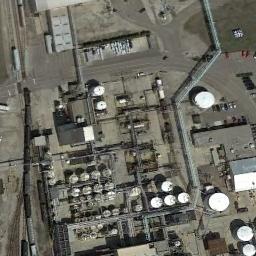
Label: storage_tank